Aerial crown-view tile of a tropical tree (Barro Colorado Island, Panama), acquired 20250317:
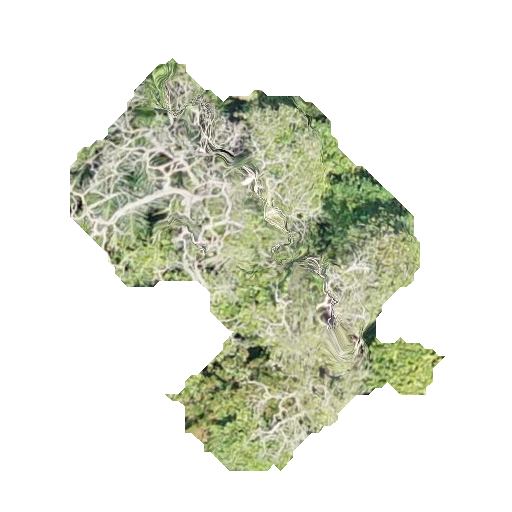
Species: Platypodium elegans
GBIF accepted scientific name: Platypodium elegans
Crown area: 125.161 m²